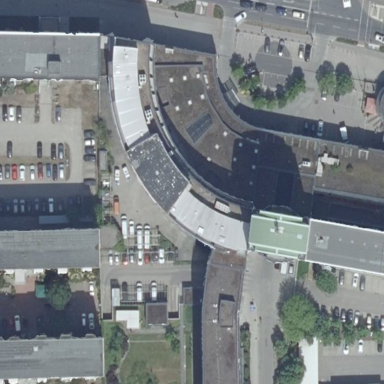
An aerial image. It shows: Building with flat grass roof. The building is light gray in color.